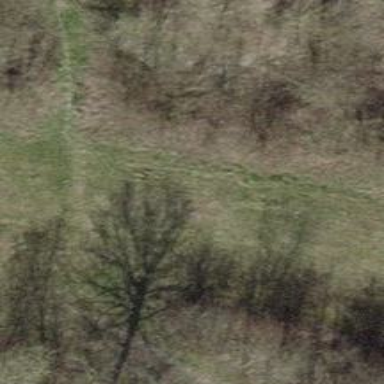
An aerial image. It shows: Grassy track with grade 5 track type.